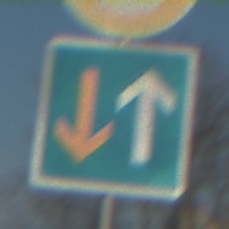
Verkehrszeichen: VorrangVorGegenverkehr
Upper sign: Geschwindigkeit50
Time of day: MorningAfternoon
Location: Outdoor (Nature)
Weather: Clear
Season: NotSpecified
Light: Natural